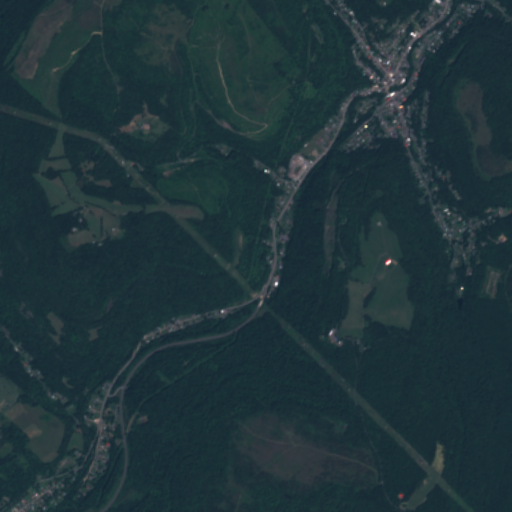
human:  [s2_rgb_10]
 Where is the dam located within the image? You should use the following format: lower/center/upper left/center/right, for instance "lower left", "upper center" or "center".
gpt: The dam is located in the center right of the image.
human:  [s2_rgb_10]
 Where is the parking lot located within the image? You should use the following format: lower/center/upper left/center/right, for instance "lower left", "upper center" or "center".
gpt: The parking lot is located in the upper center of the image.
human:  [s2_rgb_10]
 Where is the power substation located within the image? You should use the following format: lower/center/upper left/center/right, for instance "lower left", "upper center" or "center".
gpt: The power substation is located in the center of the image.
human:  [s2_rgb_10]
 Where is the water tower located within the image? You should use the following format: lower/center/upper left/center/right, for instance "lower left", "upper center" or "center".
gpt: The water tower is located in the center right of the image.
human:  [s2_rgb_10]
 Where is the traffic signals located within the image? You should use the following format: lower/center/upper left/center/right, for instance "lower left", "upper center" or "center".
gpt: The traffic signals is located in the upper right of the image.
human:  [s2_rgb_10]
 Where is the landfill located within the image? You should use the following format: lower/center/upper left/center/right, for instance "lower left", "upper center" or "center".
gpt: There is no landfill in the image.